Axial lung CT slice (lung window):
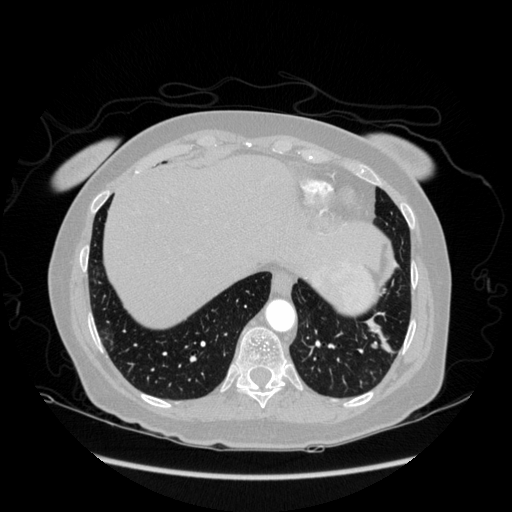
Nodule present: no